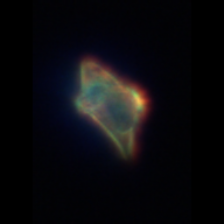
Taxon: Gyrodinium
Group: Dinoflagellates